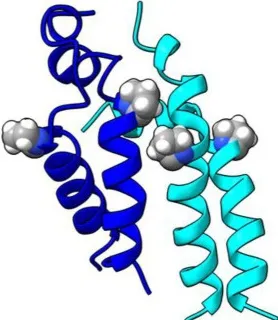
Structures of human wild-type and mutant SMN YG-box (residues 255-281) tetramers. Ser266 in the wild-type peptide and Pro266 in the mutant peptide are shown in ball-and-stick representations. The mutant tetramer. Blue/cyan).
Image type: radiology (mri)